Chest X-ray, PA view. Patient: 65 years old, sex F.
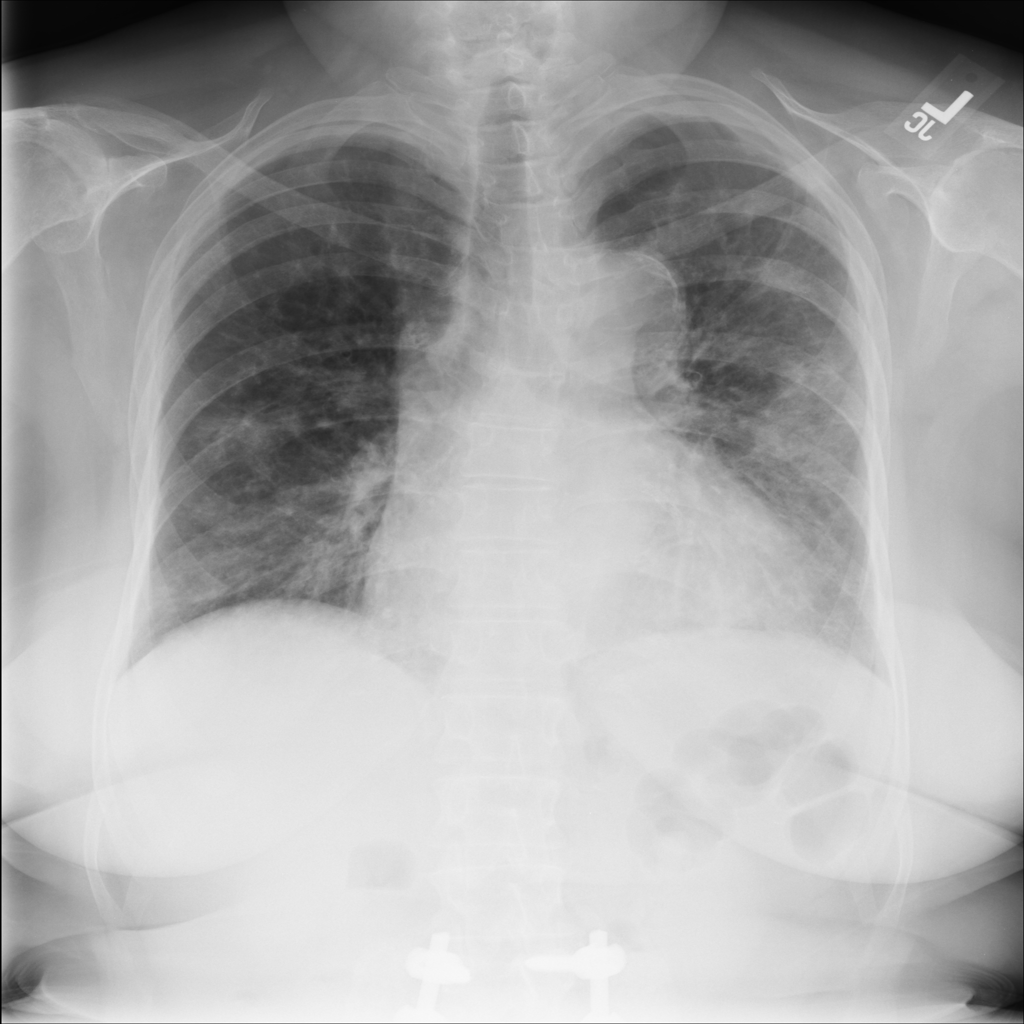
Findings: Infiltration, Pneumonia